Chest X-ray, AP view. Patient: 29 years old, sex M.
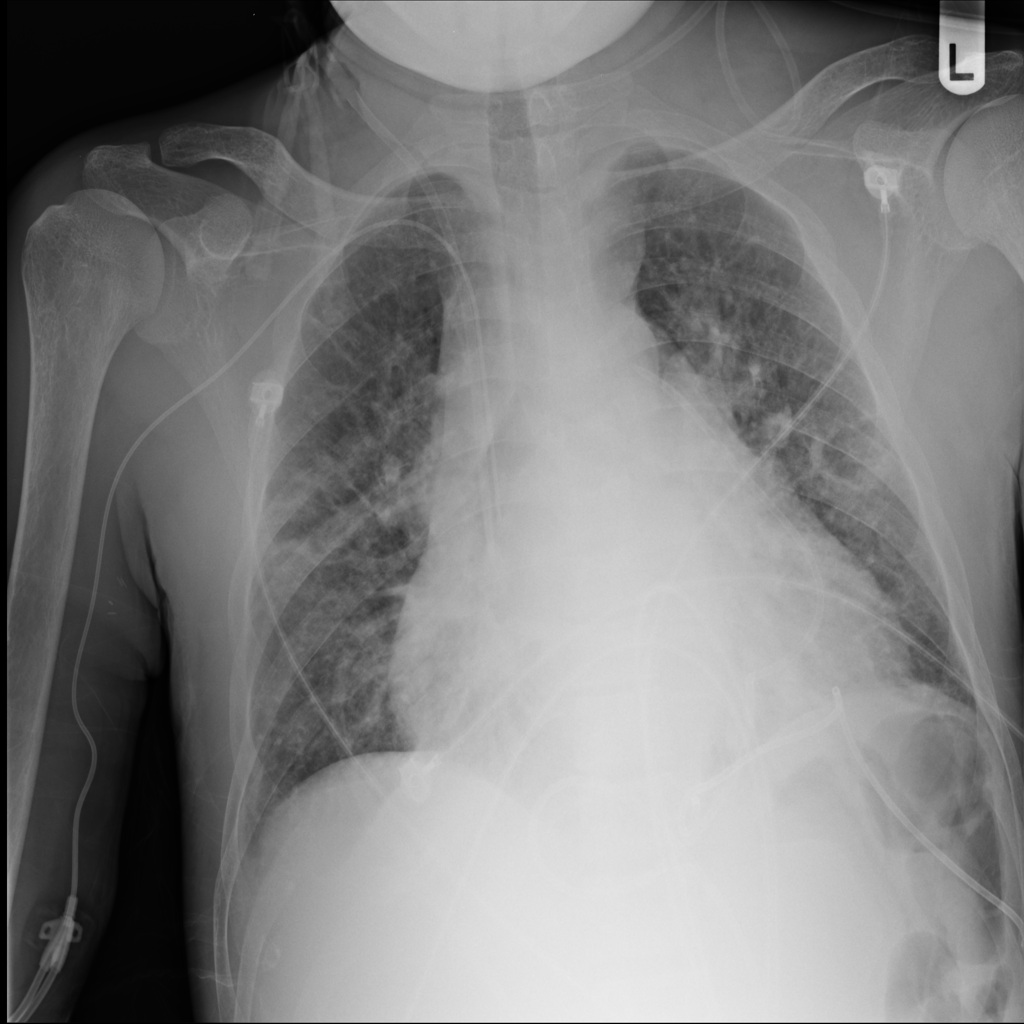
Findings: No Finding